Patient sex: M
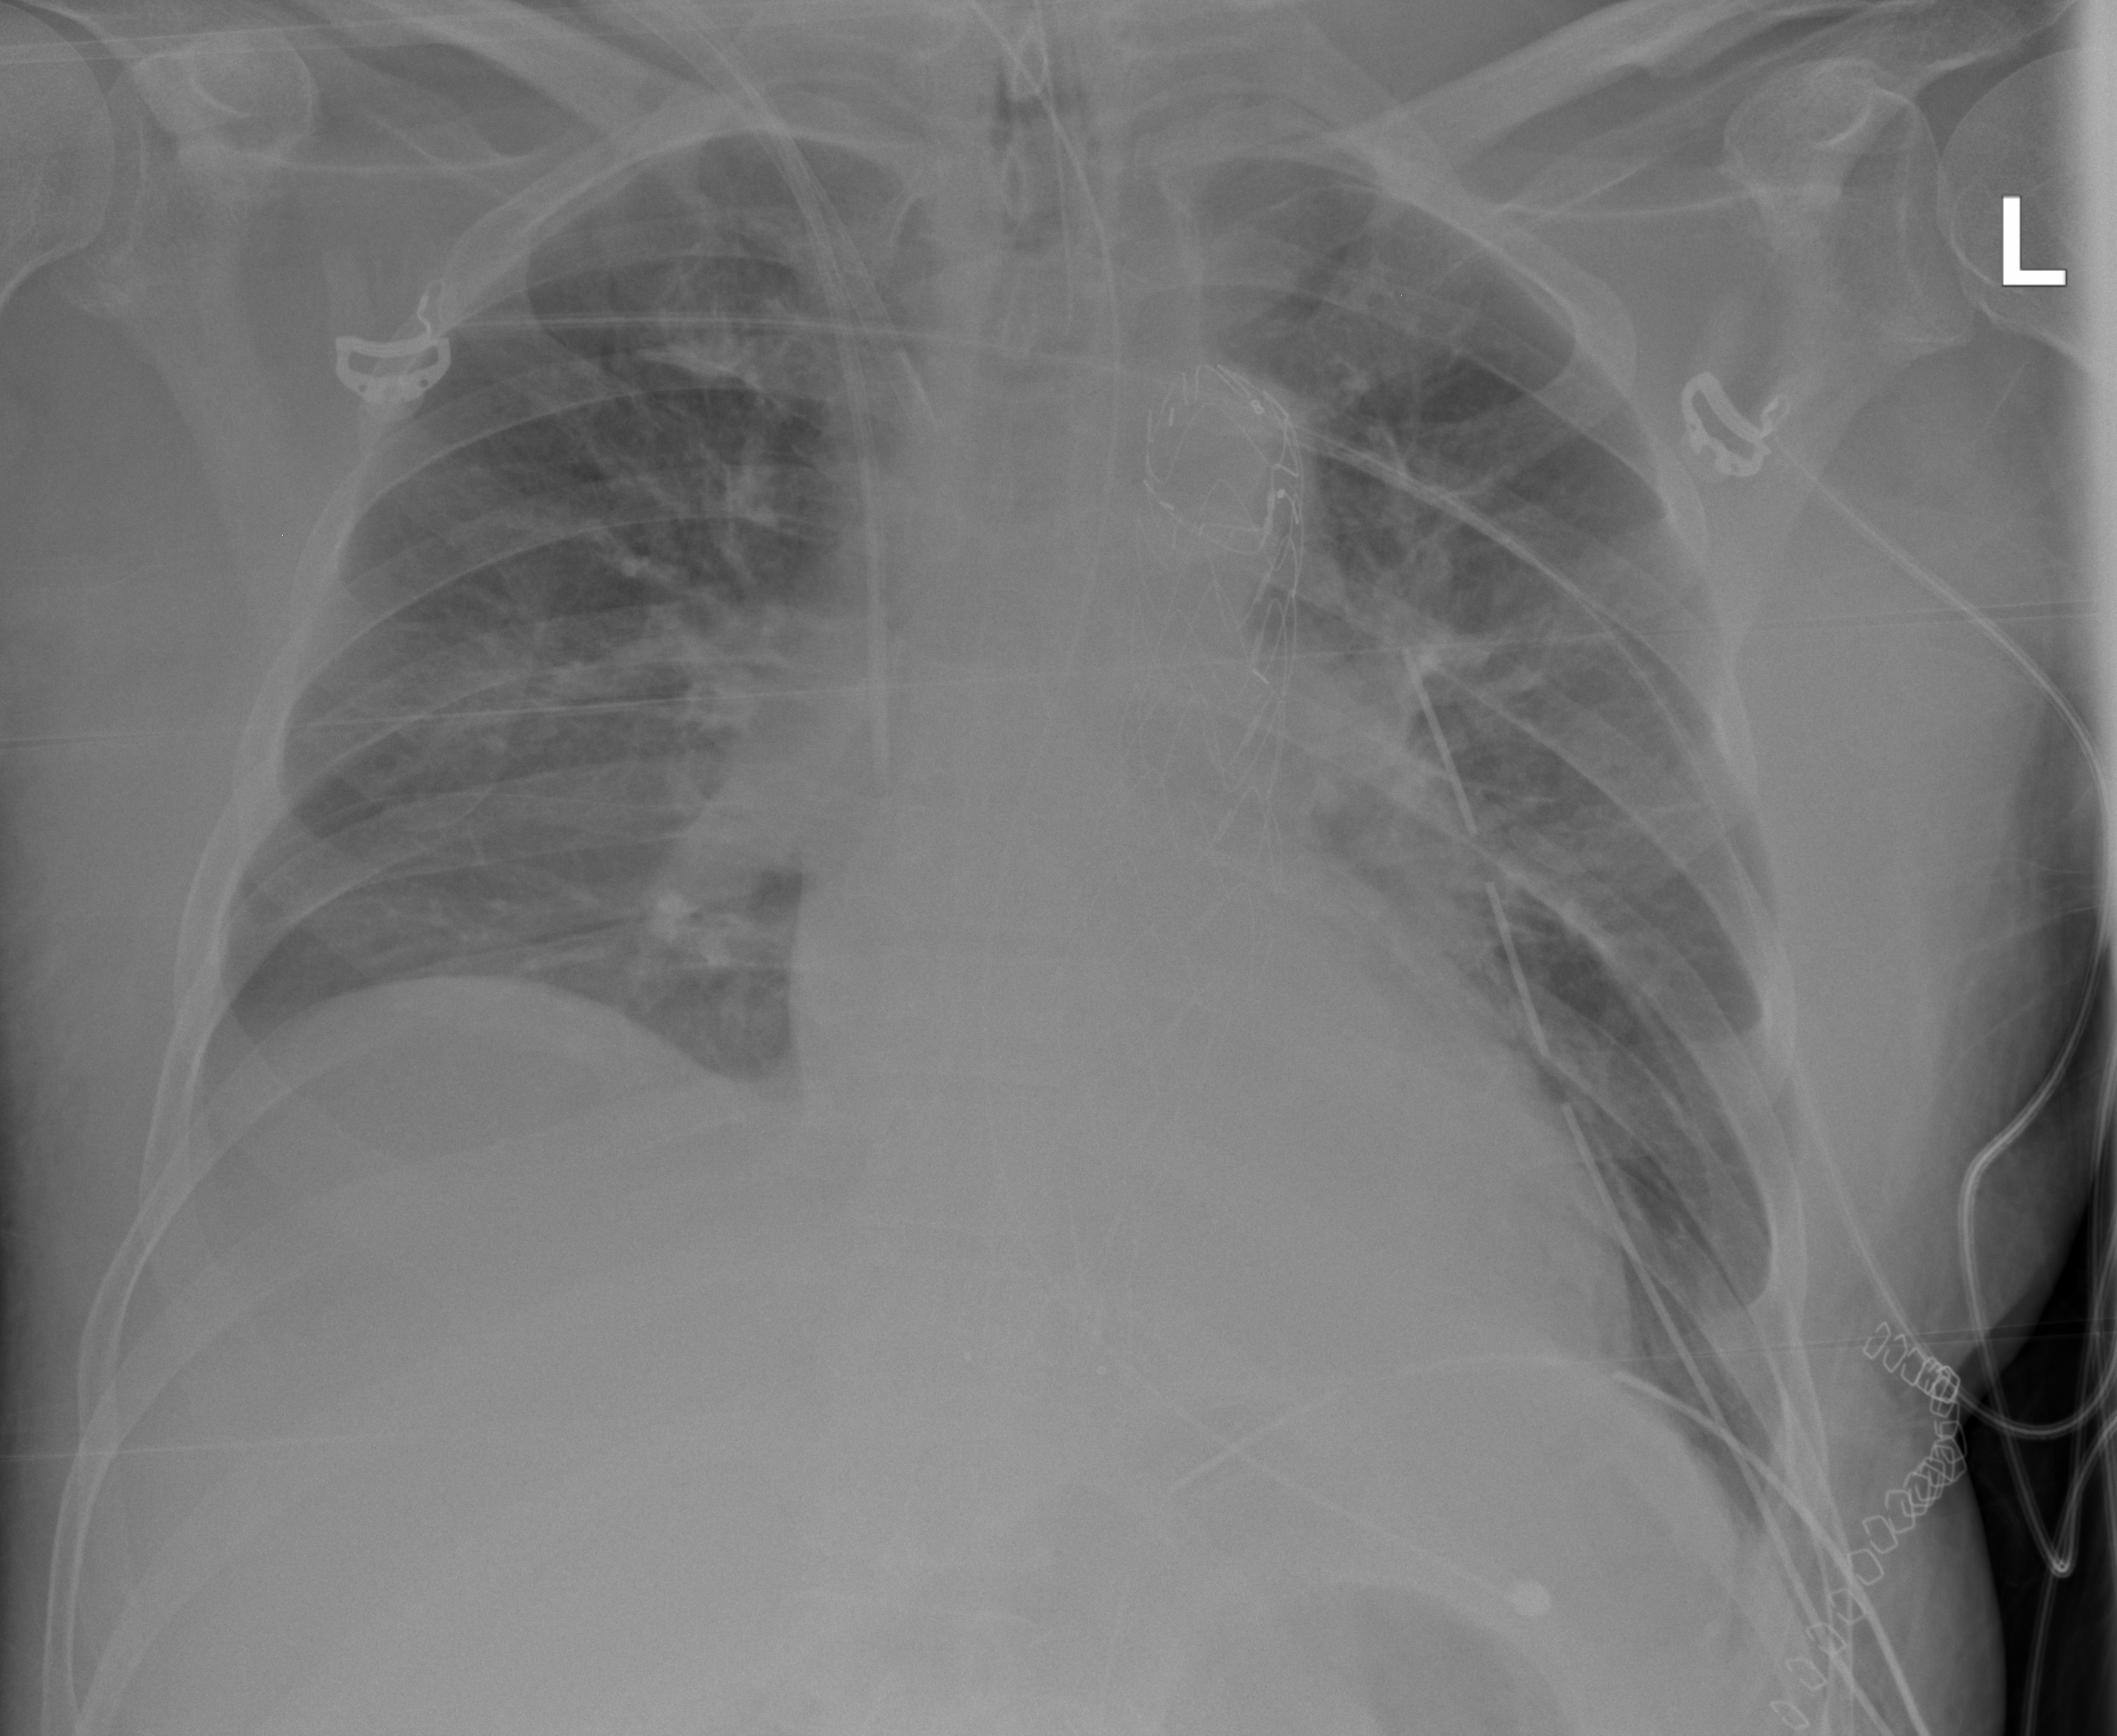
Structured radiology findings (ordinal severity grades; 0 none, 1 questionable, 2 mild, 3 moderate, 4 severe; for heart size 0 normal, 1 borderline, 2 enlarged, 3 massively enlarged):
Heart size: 0
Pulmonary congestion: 0
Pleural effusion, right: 2
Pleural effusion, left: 0
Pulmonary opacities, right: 0
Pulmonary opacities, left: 0
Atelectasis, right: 2
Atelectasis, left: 0